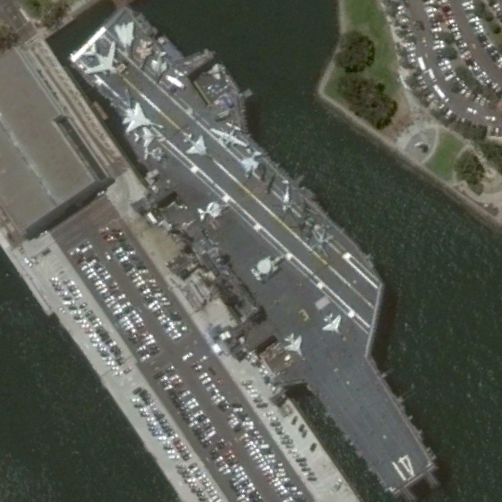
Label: Midway-class_aircraft_carrier